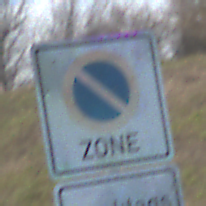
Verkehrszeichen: BeginnEingeschraenktesHalteverbotZone
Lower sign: ZeitangabenMitBeschraenkungAufWochentage1
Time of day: MorningAfternoon
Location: Outdoor (Nature)
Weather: PartlyCloudy
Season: NotSpecified
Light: Natural